Question: I just working with php mysql view rows from database in table but i want to make a link. when any one click comment it will be open as popup window.
image

'''
echo "<tr bgcolor='#EBEBE6'>
<td width='5'> </td>
<td>".$rows['Date']."</td>
<td>".$rows['Payment_ID']."</td>
<td>".$rows['Staff_ID']."</td>
<td>".$rows['Amound']."</td>
<td>"[i want add popup link here].$rows['Comments']."</td>
</tr>";
'''
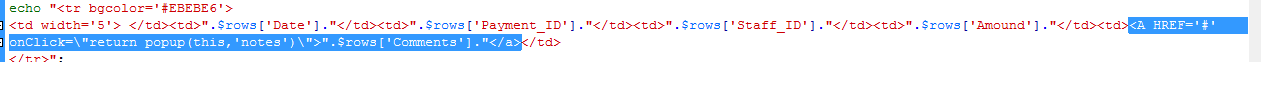
Answer: Use 'window.open' to popup new window
'''
echo "<tr bgcolor='#EBEBE6'>
<td width='5'> </td>
<td>".$rows['Date']."</td>
<td>".$rows['Payment_ID']."</td>
<td>".$rows['Staff_ID']."</td>
<td>".$rows['Amound']."</td>
<td><a href='#' onclick='window.open("you url here","","width=200,height=100");'>".$rows['Comments']."</td>
</tr>";
'''